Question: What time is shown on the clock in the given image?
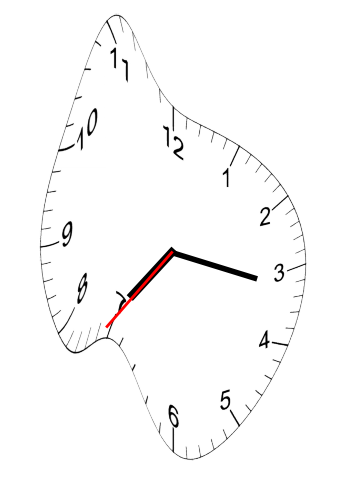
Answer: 07:16:36